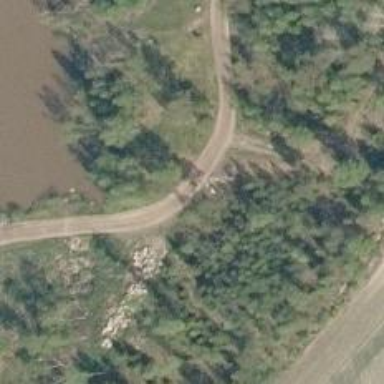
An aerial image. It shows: Track road with grade3 tracktype.